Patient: sex M, age 45
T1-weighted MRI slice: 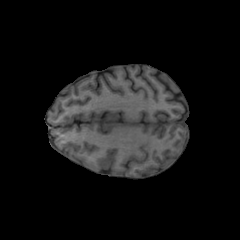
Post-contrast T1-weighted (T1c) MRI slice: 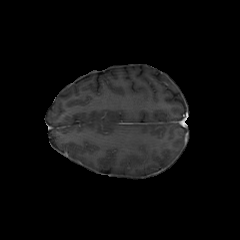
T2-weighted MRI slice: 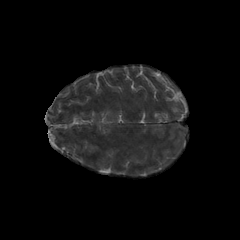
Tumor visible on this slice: no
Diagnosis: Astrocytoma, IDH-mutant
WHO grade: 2